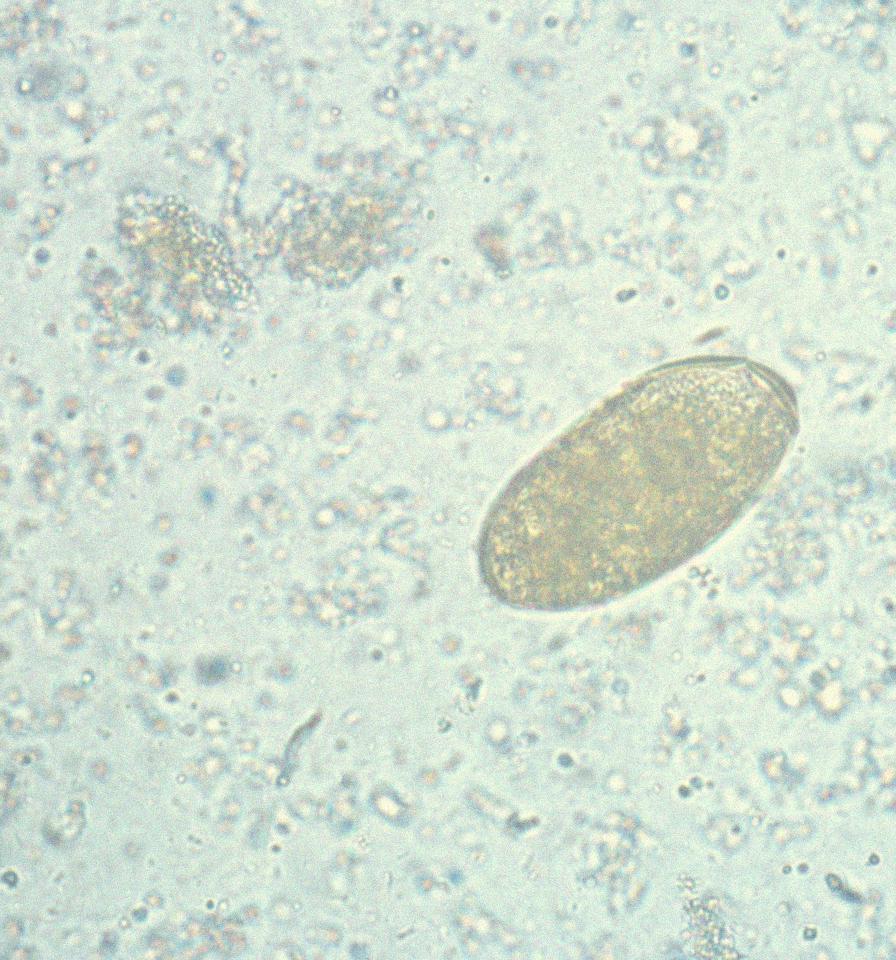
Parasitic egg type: Paragonimus spp